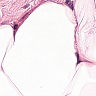
Metastatic tissue present: no